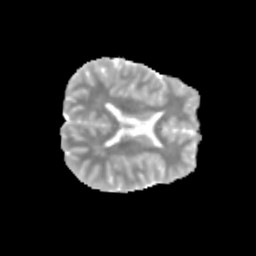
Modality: MD
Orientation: axial
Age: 11
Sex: male
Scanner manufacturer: siemens
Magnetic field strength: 3 T
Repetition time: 3.8 s
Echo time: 0.07 s